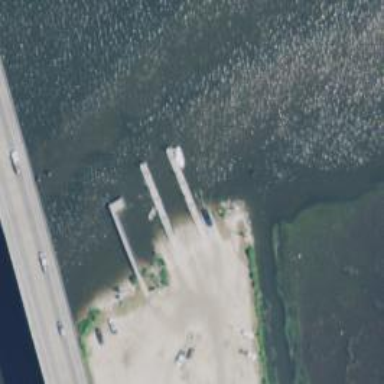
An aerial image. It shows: Slipway on leisure land.